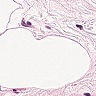
Metastatic tissue present: no